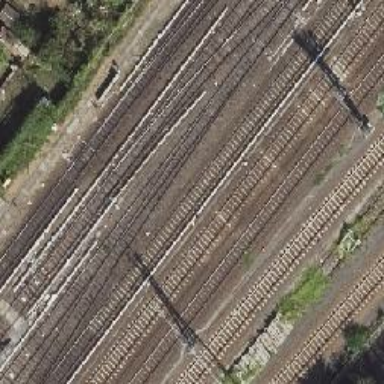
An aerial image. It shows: Light rail electrified railway.